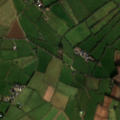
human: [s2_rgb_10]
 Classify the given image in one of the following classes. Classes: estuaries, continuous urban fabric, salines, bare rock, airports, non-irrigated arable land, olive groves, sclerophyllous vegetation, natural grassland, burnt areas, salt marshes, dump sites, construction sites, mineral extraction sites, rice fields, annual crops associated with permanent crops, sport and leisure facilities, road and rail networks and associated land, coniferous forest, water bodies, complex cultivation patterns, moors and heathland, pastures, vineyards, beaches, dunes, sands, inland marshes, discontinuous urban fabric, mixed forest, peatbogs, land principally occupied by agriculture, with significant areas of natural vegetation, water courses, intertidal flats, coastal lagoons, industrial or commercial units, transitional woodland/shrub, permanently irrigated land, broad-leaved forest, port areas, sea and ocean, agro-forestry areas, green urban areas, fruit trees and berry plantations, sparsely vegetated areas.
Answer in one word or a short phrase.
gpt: non-irrigated arable land, pastures